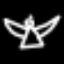
Label: angel